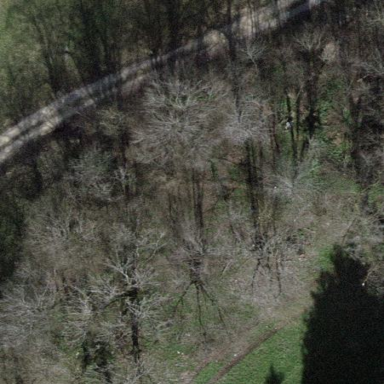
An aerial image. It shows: Forest area.